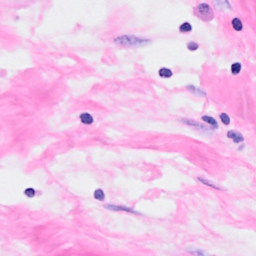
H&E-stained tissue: Breast